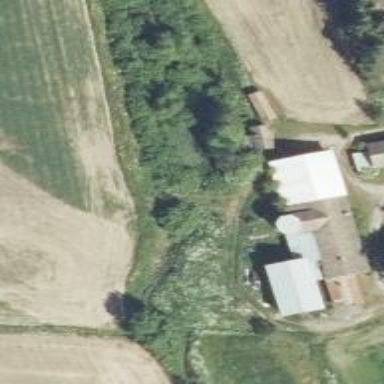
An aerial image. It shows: Culvert tunnel.